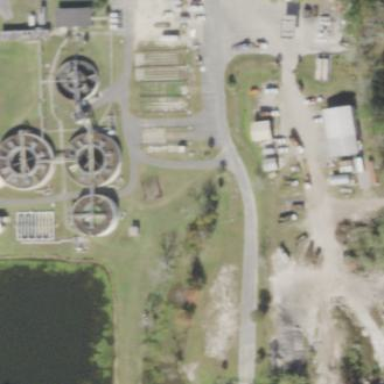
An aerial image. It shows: Wastewater plant.